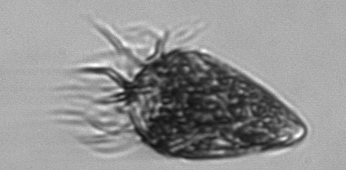
Label: Ciliophora